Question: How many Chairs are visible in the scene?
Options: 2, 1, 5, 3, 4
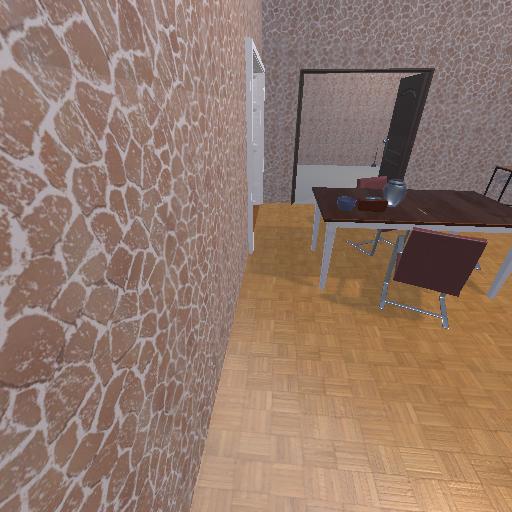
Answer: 2